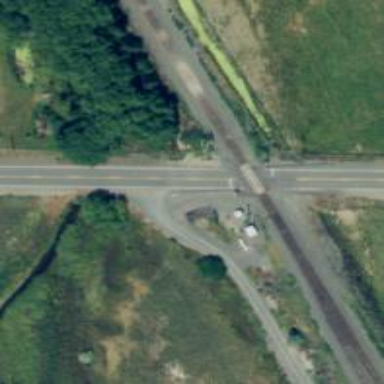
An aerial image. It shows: Level crossing along the railway.